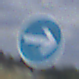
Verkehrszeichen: VorgeschriebeneFahrtrichtungHierRechts
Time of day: Midday
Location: Outdoor (Nature)
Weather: PartlyCloudy
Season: NotSpecified
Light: Natural